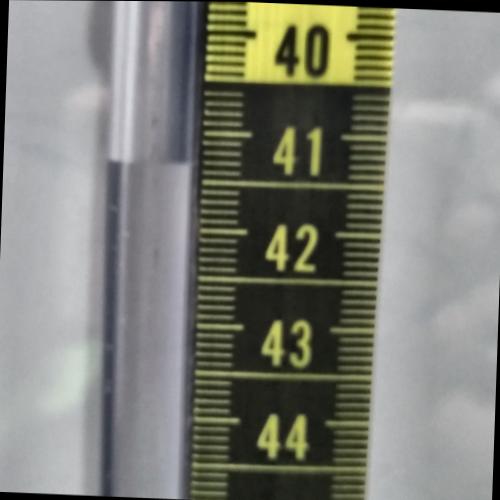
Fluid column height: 41.3 cm